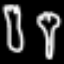
Label: fork